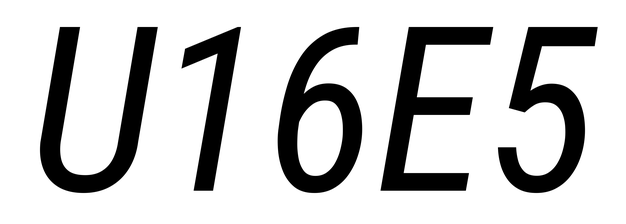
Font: Roboto-Italic_Condensed_Italic